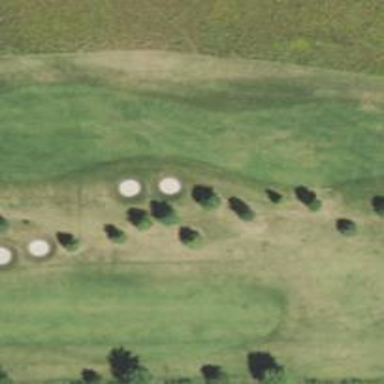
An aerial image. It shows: Golf fairway surrounded by grass.